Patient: sex M, age 42
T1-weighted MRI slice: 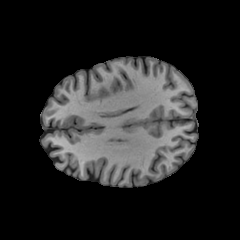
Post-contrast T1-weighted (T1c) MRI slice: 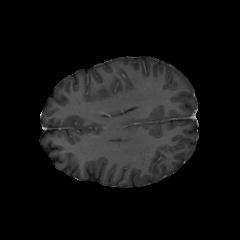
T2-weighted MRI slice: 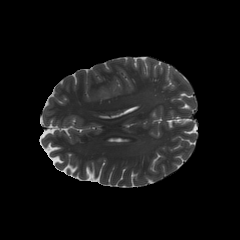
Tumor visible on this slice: yes
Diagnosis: Astrocytoma, IDH-mutant
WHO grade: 4